Field crop: maize
Growth stage: 2
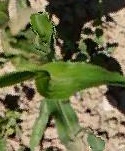
Species: maize